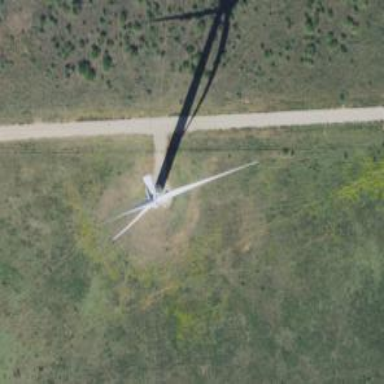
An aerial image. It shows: Wind generator using horizontal axis wind turbines.